Question: I have an Excel spreadsheet with a simple table on it.
The purpose of it is to log the price of a cryptocurrency I'm watching.

When I'm entering new data, I make a new line, put in the time and date, write which currency it is and whether it's down or up from my last listing.
I'm wanting to put an ID column in to organise each cryptocurrency in how they're listed in the top 100 currencies.
In this list you have 'ARK', 'EOS', 'FunFair', 'IOTA', and 'NEM'.
The order is 'IOTA', 'NEM', 'EOS', 'ARK', 'FunFair' in the list. So if I sort by Item/CC it should go by time/date, then ID, then name putting 'IOTA' at the top with a simple '1' in the column.
The question is, how do I write something like:
'''
=if C:C = "IOTA" B:B = "1"
'''
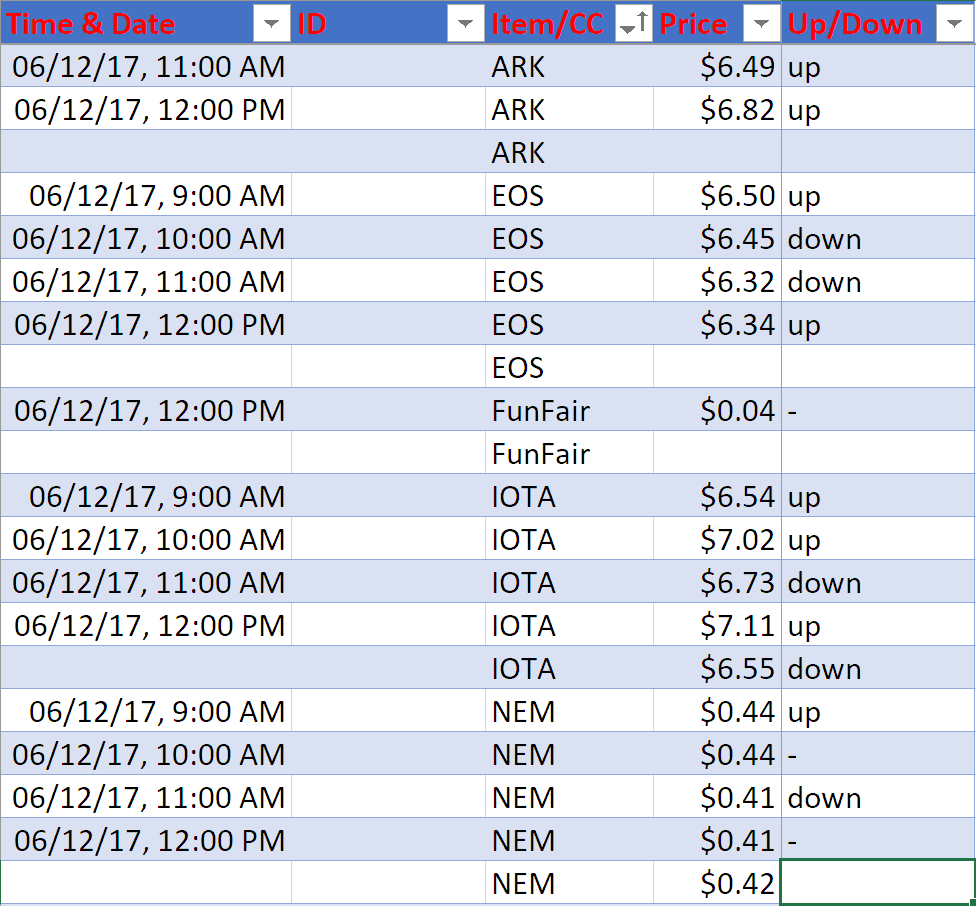
Answer: In B2 and copied down should suit:
'''
=MATCH(LEFT(C2),{"I","N","E","A","F"},0)
'''
Alternatively set up a Custom List (how is off topic here) and sort ColumnC on that.